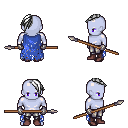
a pixel art fantasy rpg character, male body template, dark elf, purple skin, blue tattered cape, metal pants, white long mohawk hairstyle, metal gloves, maroon shoes, spear, four views (front, back, left, right), 2x2 character sprite sheet, small pixel art, hard edges, no anti-aliasing